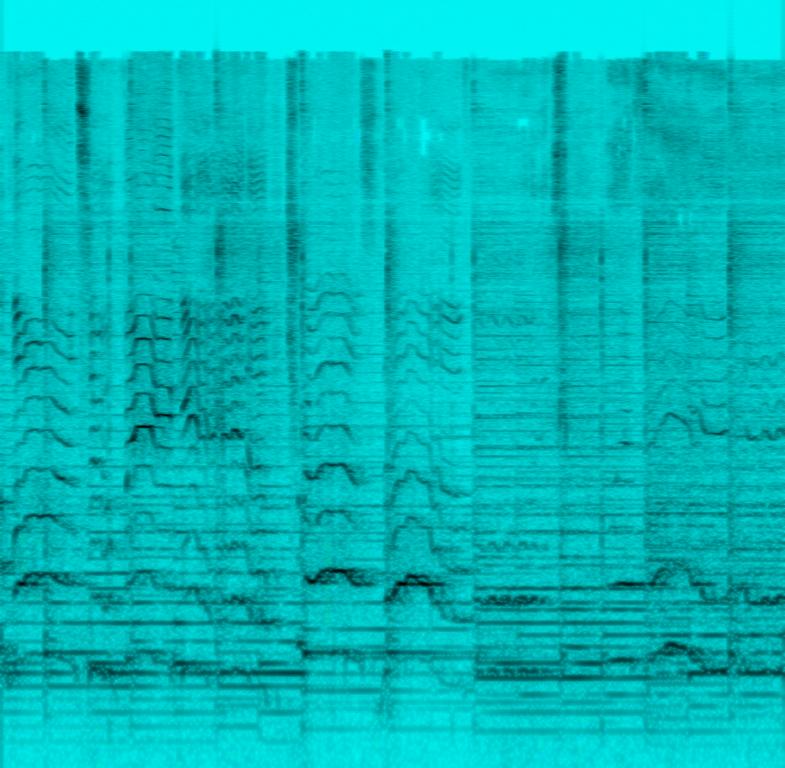
This is a vocal performance recording of a pop music piece. It is an amateur recording. The female vocalist is singing in a rising-and-falling manner in medium-to-high pitch. The backing track consists of a simple piano tune, a groovy bass line provided by a bass guitar and a 4/4 signature slow tempo drum beat with clicks on every fourth beat. The atmosphere is sentimental and heart-touching.